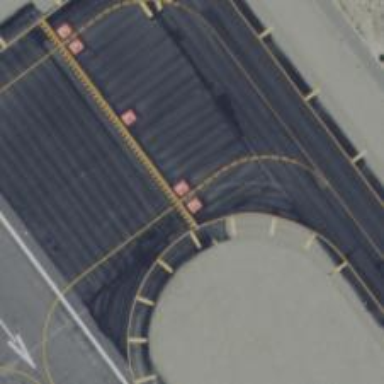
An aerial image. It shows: Taxiway at the airport with asphalt surface.